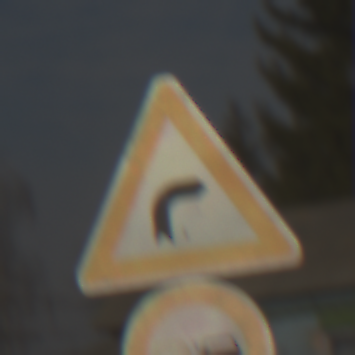
Verkehrszeichen: KurveRechts
Zusatzzeichen unten: Ueberholverbot
Umgebung: Outdoor, Suburban
Tageszeit: Midday
Wetter: PartlyCloudy
Licht: Natural
Jahreszeit: NotSpecified
Kontrast: HighContrast